Interaction volume radius: 5 \u00c5
Interaction volume height: 25 \u00c5
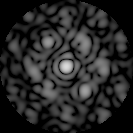
Disorder parameter: 0.5783